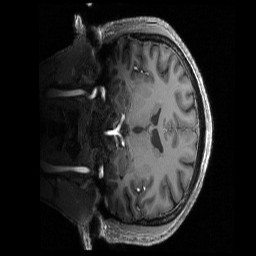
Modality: T1w
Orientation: coronal
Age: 29
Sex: male